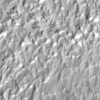
Label: not_dusty